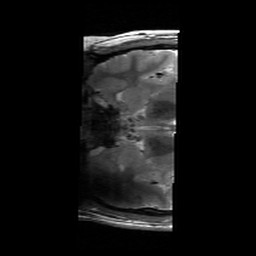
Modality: T2w
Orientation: coronal
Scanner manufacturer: siemens
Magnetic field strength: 6.98 T
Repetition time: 5.65 s
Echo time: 0.044 s